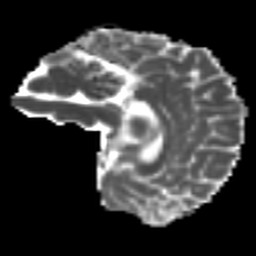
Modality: MD
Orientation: sagittal
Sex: female
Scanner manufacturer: ge
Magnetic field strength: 3 T
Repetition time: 7 s
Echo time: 0.08 s